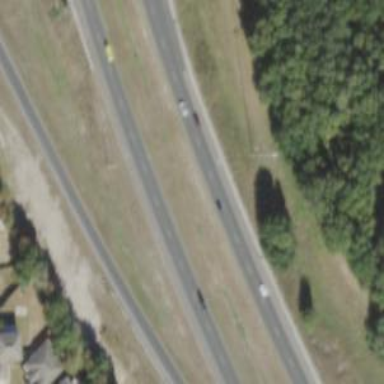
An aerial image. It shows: View of motorway.